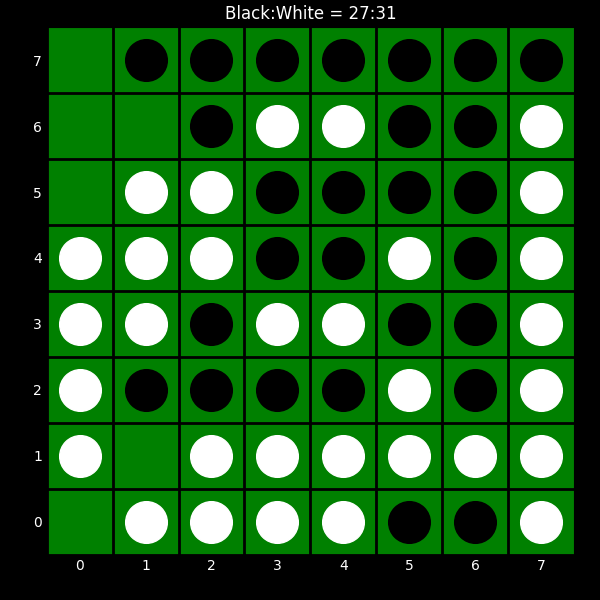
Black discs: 27
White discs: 31